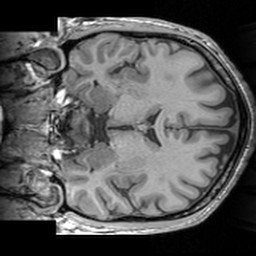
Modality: T1w
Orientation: coronal
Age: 30
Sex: male
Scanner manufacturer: siemens
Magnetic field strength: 3 T
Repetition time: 1.63 s
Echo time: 0.00311 s